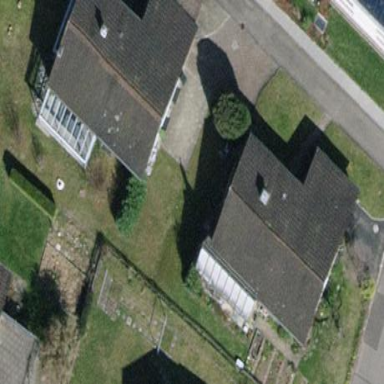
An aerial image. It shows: Building with tiled roof.